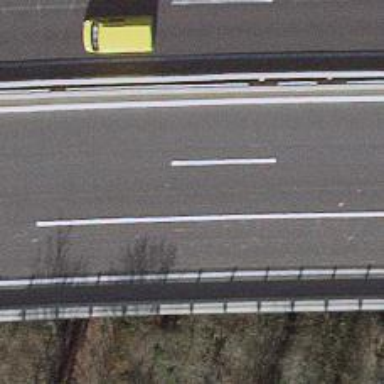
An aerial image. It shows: Motorway junction.